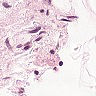
Metastatic tissue present: no